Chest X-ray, AP view. Patient: 58 years old, sex M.
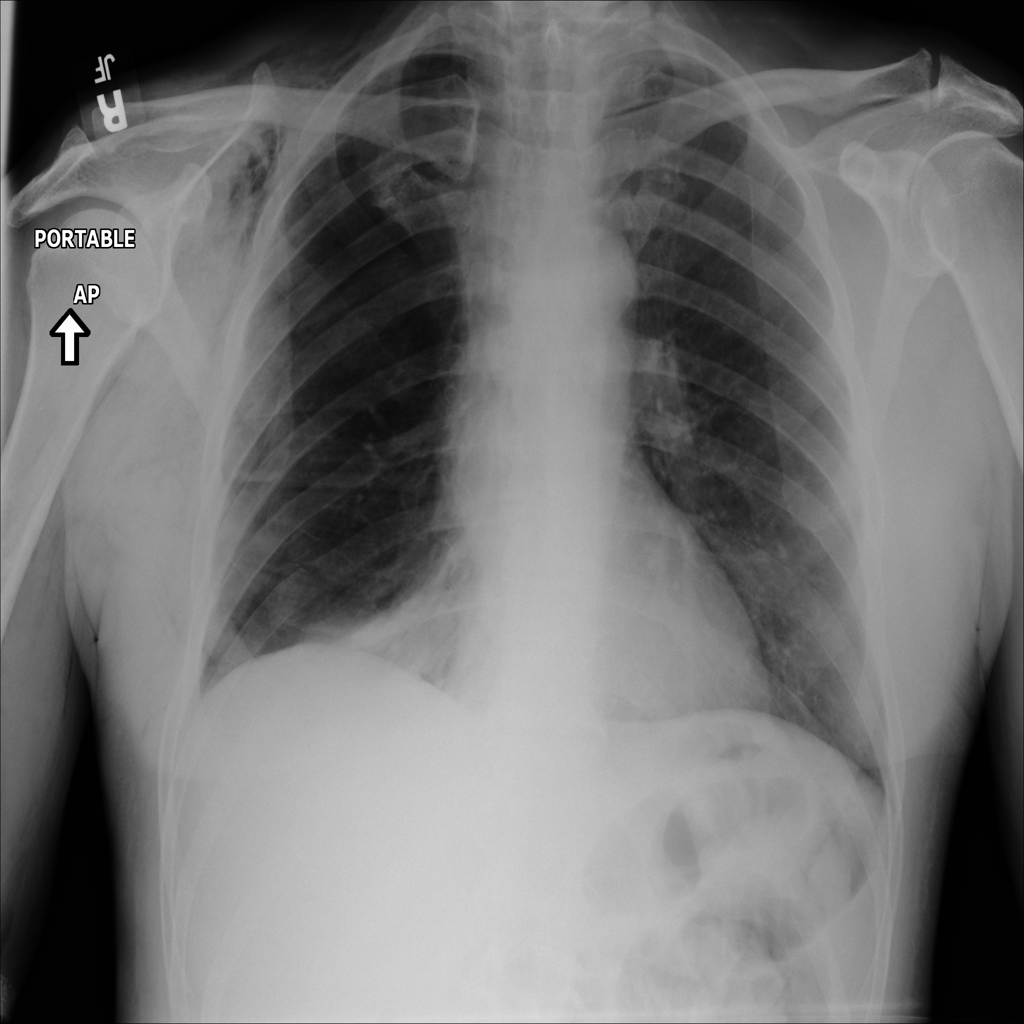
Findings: Emphysema, Infiltration, Pneumothorax